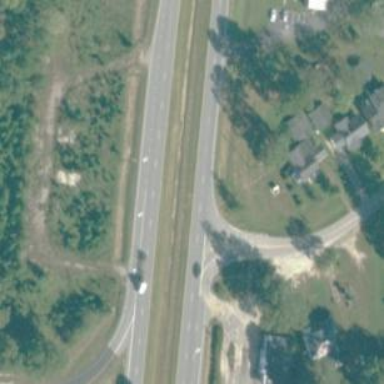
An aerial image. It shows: Trunk link highway.